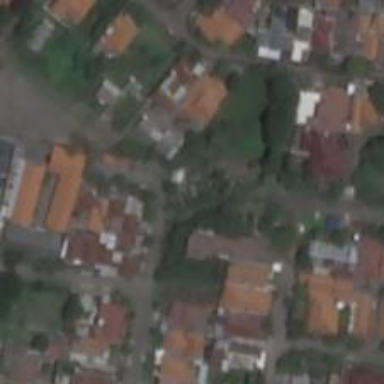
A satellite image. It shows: Residential road.